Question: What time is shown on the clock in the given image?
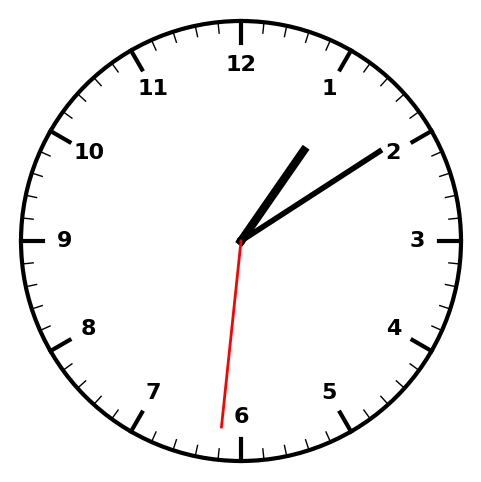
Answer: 01:09:31